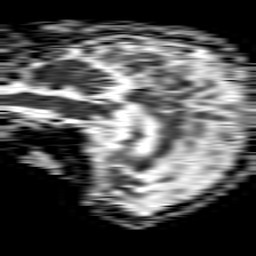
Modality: ADC
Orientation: sagittal
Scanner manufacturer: philips
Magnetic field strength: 1.5 T
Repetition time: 4.6 s
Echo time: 0.08631 s